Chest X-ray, PA view. Patient: 58 years old, sex F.
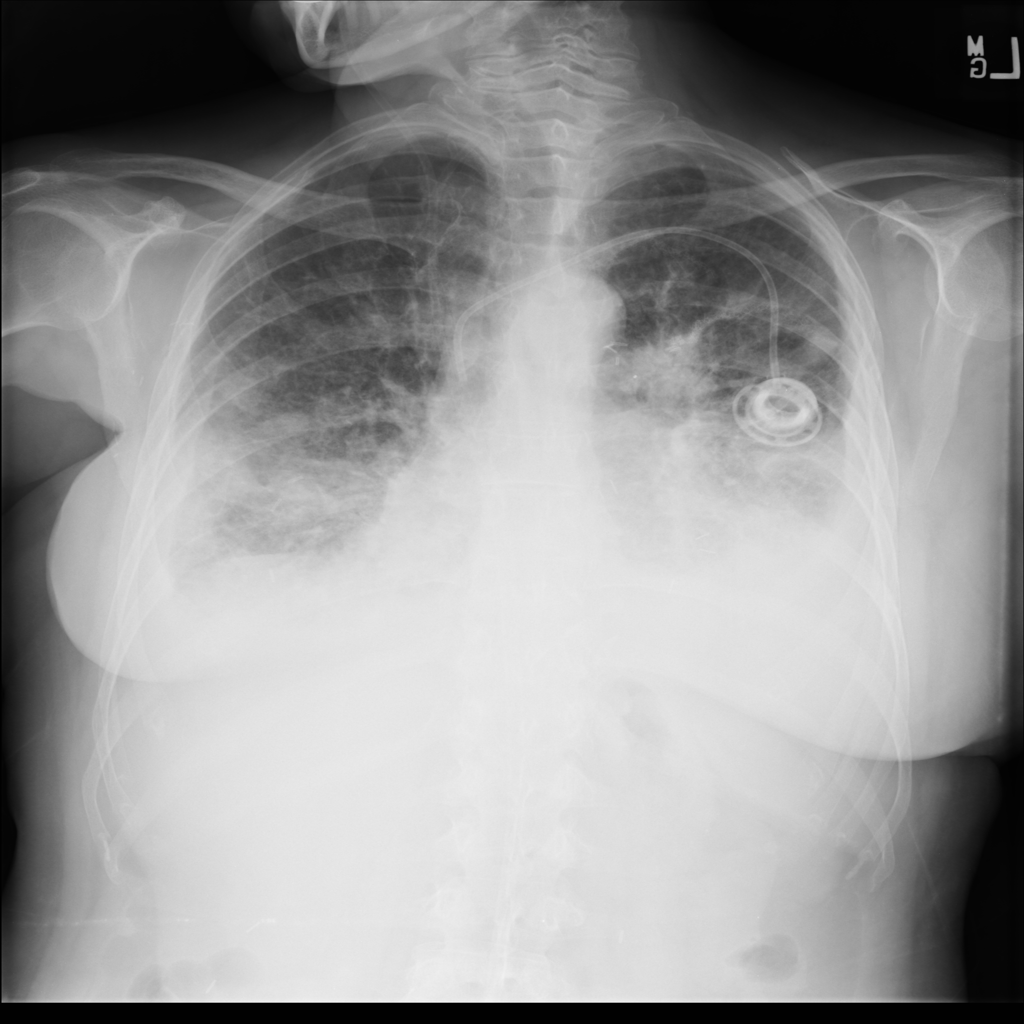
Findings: Infiltration, Nodule